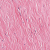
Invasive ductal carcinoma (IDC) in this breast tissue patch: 0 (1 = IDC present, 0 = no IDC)